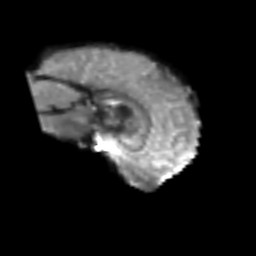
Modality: T2w
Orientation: sagittal
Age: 76
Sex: female
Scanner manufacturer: siemens
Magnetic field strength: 3 T
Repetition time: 6.1 s
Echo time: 0.101 s